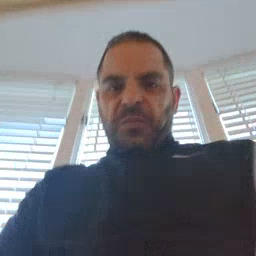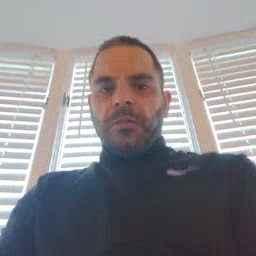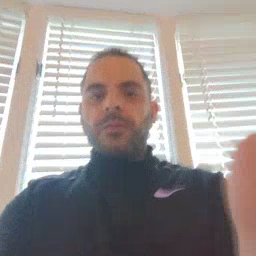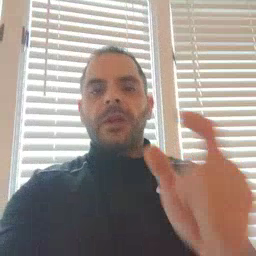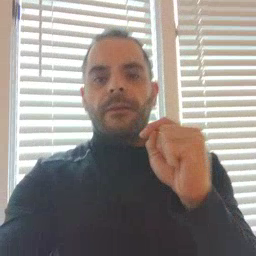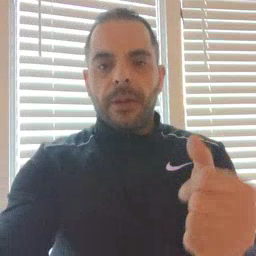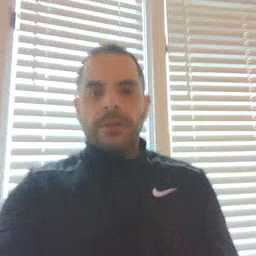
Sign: fast